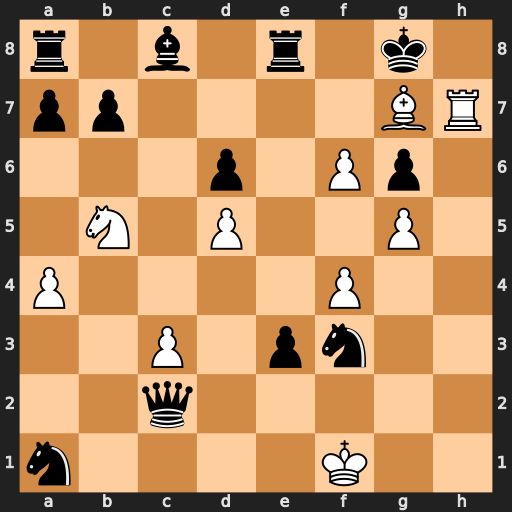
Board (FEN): r1b1r1k1/pp4BR/3p1Pp1/1N1P2P1/P4P2/2P1pn2/2q5/n4K2
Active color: w
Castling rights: -
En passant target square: -
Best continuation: Rh8+ Kf7 Nxd6#